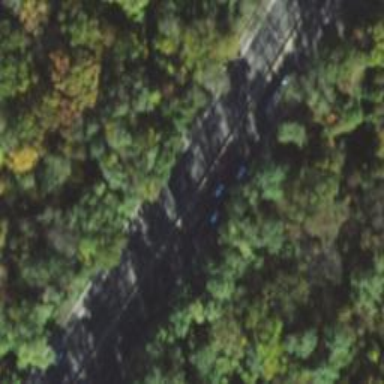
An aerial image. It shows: Asphalt motorway.